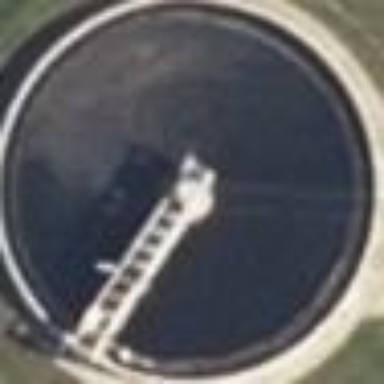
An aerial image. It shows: Reservoir used for sewage.